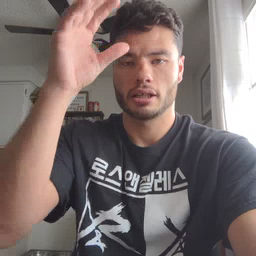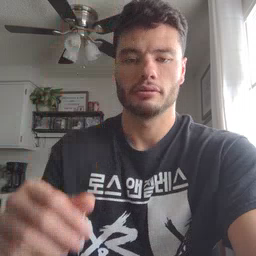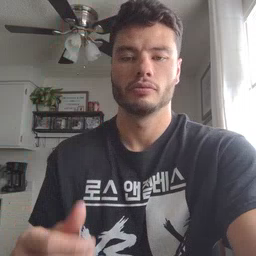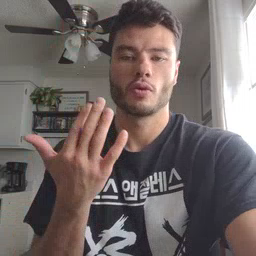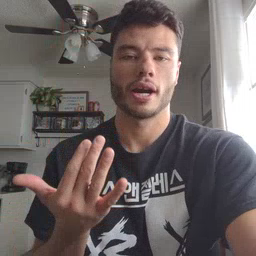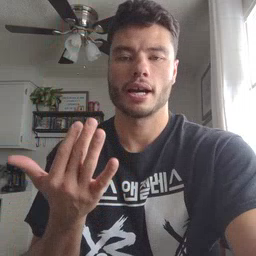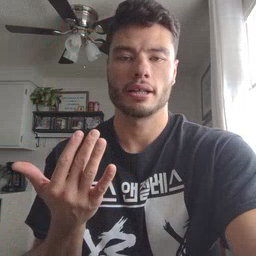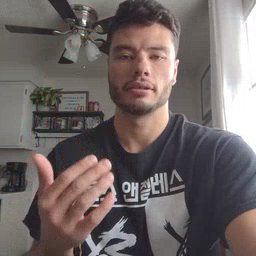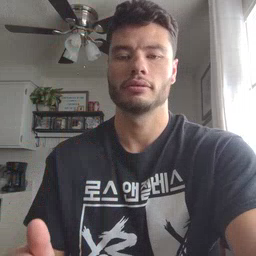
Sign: wait